Question: I am working on a project that a former colleague has made. If I run this ASP MVC 4 application in Firefox everything works fine but, when I run it on Internet Explorer 9 I get this weird error:
>
It says there is a error in the SignalR JavaScript Library but I never heard of this. It breaks into a JS file that is not even in the solution.
This SignalR extension is not installed.
'''
<script type="text/javascript" src="~/Scripts/jquery-1.7.1.min.js"></script>
<script type="text/javascript" src="~/Scripts/perso.js"></script>
<script src="../../Scripts/jquery-1.7.1.js" type="text/javascript"></script>
'''
I have found the problem, in my console log it breaks on this error:
> TypeError: a[0] is undefined @ browserLink:37
This occurs in my jQuery files. I have updated them with the newest version but no success.
I have no idea how to fix this, any ideas?
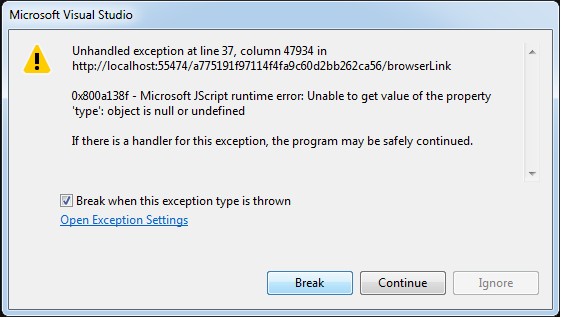
Answer: I imagine that you're using Visual Studio 2013? If so, there's a new feature called Browser Link, it's enabled by default. I just upgraded to VS2013 as well and I'm getting a lot of errors related to Browser Link, when I disable it everything works perfectly.
Here's some more information about Browser Link and how to disable it: <URL>